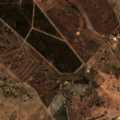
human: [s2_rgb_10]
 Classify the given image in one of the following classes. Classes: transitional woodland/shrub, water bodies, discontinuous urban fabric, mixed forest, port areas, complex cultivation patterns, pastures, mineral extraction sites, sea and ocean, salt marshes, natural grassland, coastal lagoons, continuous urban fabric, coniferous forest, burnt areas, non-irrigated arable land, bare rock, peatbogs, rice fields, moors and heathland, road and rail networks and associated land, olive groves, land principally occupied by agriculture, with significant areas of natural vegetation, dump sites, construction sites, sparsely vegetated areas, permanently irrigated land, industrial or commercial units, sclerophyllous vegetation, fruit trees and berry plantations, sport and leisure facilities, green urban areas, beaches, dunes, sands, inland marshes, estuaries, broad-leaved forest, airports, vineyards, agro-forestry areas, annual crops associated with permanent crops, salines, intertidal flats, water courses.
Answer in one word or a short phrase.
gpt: pastures, agro-forestry areas, transitional woodland/shrub